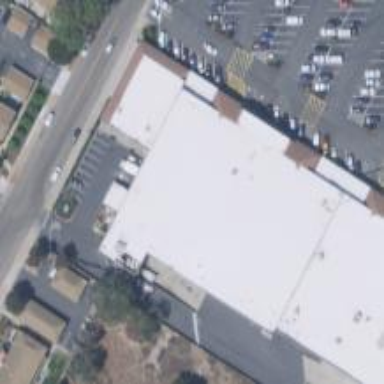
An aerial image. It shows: Supermarket.